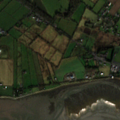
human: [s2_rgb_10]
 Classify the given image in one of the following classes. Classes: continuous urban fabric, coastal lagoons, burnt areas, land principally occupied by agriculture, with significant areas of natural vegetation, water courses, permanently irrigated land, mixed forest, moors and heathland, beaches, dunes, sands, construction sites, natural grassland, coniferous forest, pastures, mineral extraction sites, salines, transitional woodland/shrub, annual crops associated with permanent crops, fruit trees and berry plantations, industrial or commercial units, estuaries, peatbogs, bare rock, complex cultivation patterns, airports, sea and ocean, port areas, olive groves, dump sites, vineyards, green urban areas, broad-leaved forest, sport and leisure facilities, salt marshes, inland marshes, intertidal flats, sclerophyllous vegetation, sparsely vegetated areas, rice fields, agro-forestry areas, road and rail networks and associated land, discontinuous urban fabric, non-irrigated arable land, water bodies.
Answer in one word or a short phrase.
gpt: pastures, complex cultivation patterns, broad-leaved forest, intertidal flats